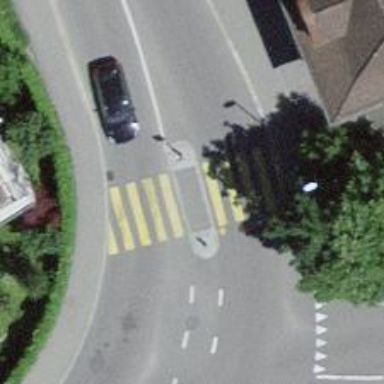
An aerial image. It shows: Uncontrolled zebra crossing with pedestrian island.